【题型】证明题　【知识点】立体几何　【难度】medium
在四棱锥 \(P-ABCD\) 中，底面 \(ABCD\) 为正方形，平面 \(PAD \perp\) 平面 \(PCD\)，\(PA \perp AD\)，\(PA = AD = 2\)，点 \(E\) 为线段 \(PD\) 的中点，点 \(F\) 为线段 \(PC\) 上的动点（不含端点）。

\noindent
(1) 证明：平面 \(AEF \perp\) 平面 \(PCD\)；\\
(2) 若平面 \(AEF\) 与平面 \(PBC\) 的夹角为 \(\frac{\pi}{4}\)，求点 \(P\) 到平面 \(AEF\) 的距离。
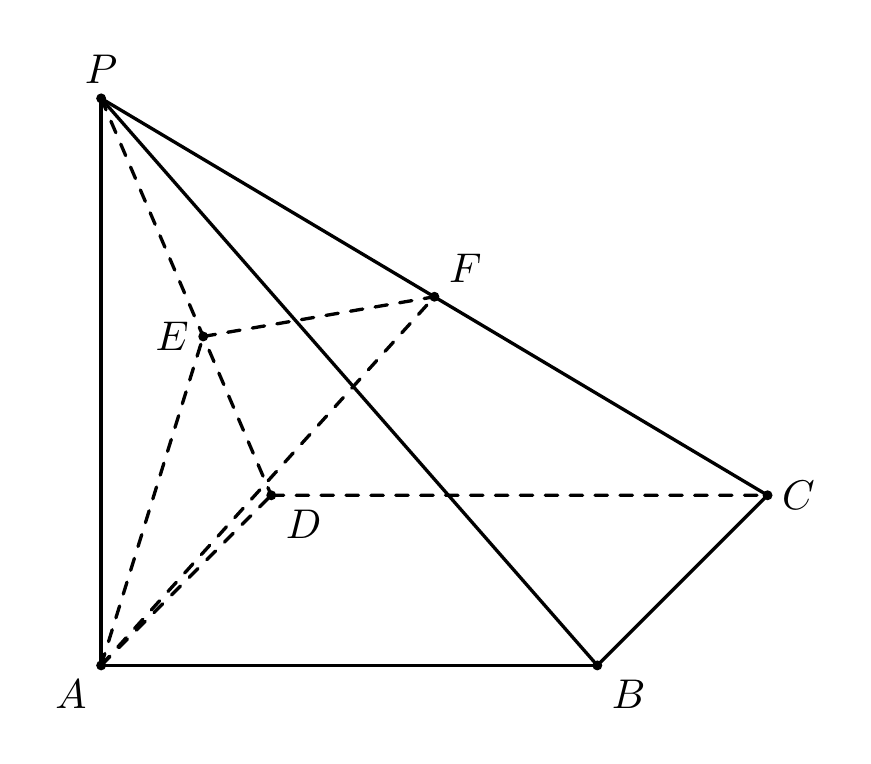
【解答】
\textbf{【解】}

\vspace{0.3cm}
\noindent
(1) 因为 \(PA \perp AD\)，\(PA = AD = 2\)，\(PE = DE = \sqrt{2}\)，所以 \(AE \perp PD\)。\\
又因为平面 \(PAD \perp\) 平面 \(PCD\)，且平面 \(PAD \cap\) 平面 \(PCD = PD\)，\\
所以 \(AE \perp\) 平面 \(PCD\)，又 \(AE \subset\) 平面 \(AEF\)，\\
所以平面 \(AEF \perp\) 平面 \(PCD\)；

\vspace{0.3cm}
\noindent
(2) 由 (1) 知，\(AE \perp\) 平面 \(PCD\)，\(CD \subset\) 平面 \(PCD\)，所以 \(AE \perp CD\)，\\
又因为底面 \(ABCD\) 为正方形，所以 \(CD \perp AD\)，由 \(AD \cap AE = A\)，\(AD, AE \subset\) 平面 \(PAD\)，\\
所以 \(CD \perp\) 平面 \(PAD\)，\(PA \subset\) 平面 \(PAD\)，所以 \(CD \perp PA\)，\\
又因为 \(PA \perp AD\)，\(CD \cap AD = D\)，\(CD, AD \subset\) 平面 \(ABCD\)，所以 \(PA \perp\) 平面 \(ABCD\)，\\
以 \(A\) 为原点，\(\overrightarrow{AB}\)，\(\overrightarrow{AD}\)，\(\overrightarrow{AP}\) 分别为 \(x\) 轴、\(y\) 轴、\(z\) 轴正方向，建立空间直角坐标系，

\noindent
则 \(A(0,0,0)\)，\(B(2,0,0)\)，\(C(2,2,0)\)，\(D(0,2,0)\)，\(P(0,0,2)\)，\(E(0,1,1)\)，\\
则 \(\overrightarrow{AE} = (0,1,1)\)，\(\overrightarrow{AP} = (0,0,2)\)，\(\overrightarrow{PC} = (2,2,-2)\)，\(\overrightarrow{PB} = (2,0,-2)\)，\\
设 \(\overrightarrow{PF} = \lambda \overrightarrow{PC}\) (\(0 < \lambda < 1\))，则 \(\overrightarrow{AF} = \overrightarrow{AP} + \overrightarrow{PF} = \overrightarrow{AP} + \lambda \overrightarrow{PC} = (2\lambda, 2\lambda, 2 - 2\lambda)\)，\\
设平面 \(AEF\) 的法向量 \(\vec{m} = (x_1, y_1, z_1)\)，则
\[
\begin{cases}
\vec{m} \cdot \overrightarrow{AE} = y_1 + z_1 = 0, \\
\vec{m} \cdot \overrightarrow{AF} = 2\lambda x_1 + 2\lambda y_1 + (2 - 2\lambda) z_1 = 0
\end{cases}
\]
令 \(y_1 = \lambda\)，则 \(x_1 = 1 - 2\lambda\)，\(z_1 = -\lambda\)，故 \(\vec{m} = (1 - 2\lambda, \lambda, -\lambda)\)，\\
设平面 \(PBC\) 的法向量 \(\vec{n} = (a, b, c)\)，
\[
\begin{cases}
\vec{n} \cdot \overrightarrow{PB} = 2a - 2c = 0 \\
\vec{n} \cdot \overrightarrow{PC} = 2a + 2b - 2c = 0
\end{cases}
\]
令 \(a = 1\)，则 \(c = 1, b = 0\)，\\
则平面 \(PBC\) 的法向量 \(\vec{n} = (1, 0, 1)\)，\\
由题意得，\(|\cos \langle \vec{m}, \vec{n} \rangle| = \frac{|\vec{m} \cdot \vec{n}|}{|\vec{m}| |\vec{n}|} = \cos \frac{\pi}{4}\)，即
\[
\frac{|1 - 3\lambda|}{\sqrt{2} \times \sqrt{6\lambda^2 - 4\lambda + 1}} = \frac{\sqrt{2}}{2},
\]
整理得，\(3\lambda^2 - 2\lambda = 0\)，解得 \(\lambda = \frac{2}{3}\) 或 \(\lambda = 0\)（舍），则 \(\vec{m} = \left(-\frac{1}{3}, \frac{2}{3}, -\frac{2}{3}\right)\)，\\
所以平面 \(AEF\) 的法向量可取 \(\vec{h} = -3\vec{m} = (1, -2, 2)\)，\\
所以点 \(P\) 到平面 \(AEF\) 的距离
\[
d = \frac{|\overrightarrow{AP} \cdot \vec{h}|}{|\vec{h}|} = \frac{4}{2\sqrt{1 + 4 + 4}} = \frac{4}{3}.
\]
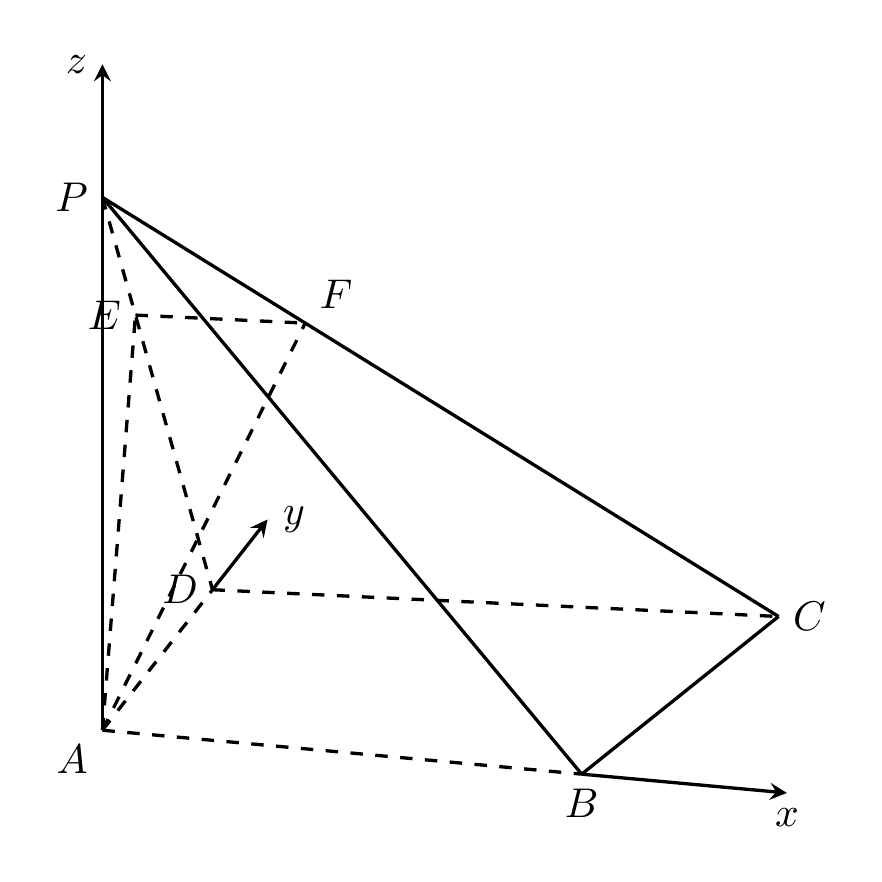